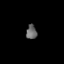
Tissue: lung
Cell type: Others
Senescence score: 0.1447
Nuclear area (px): 149
Mean DAPI intensity: 102.705